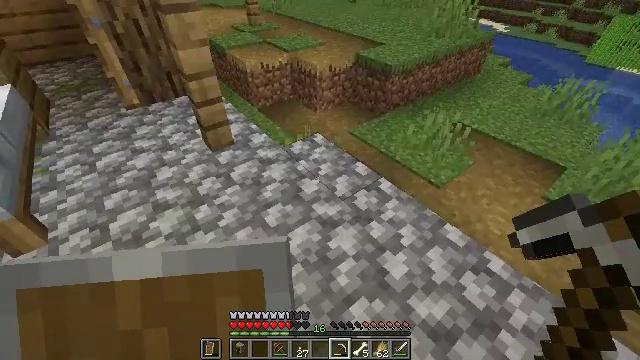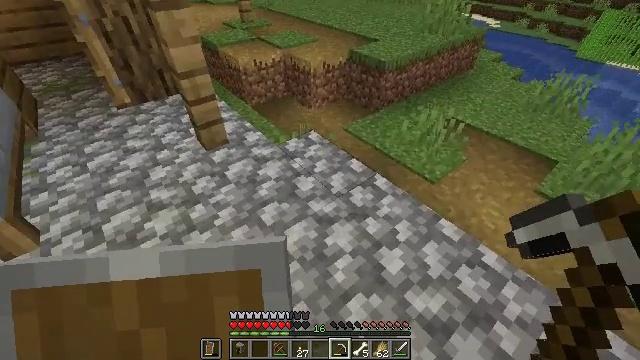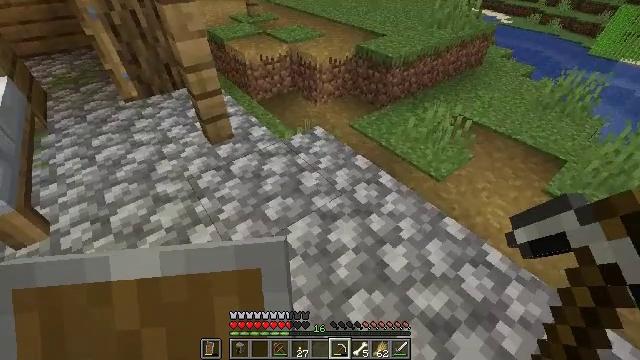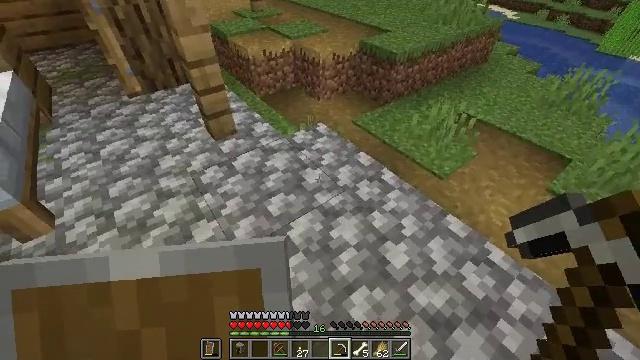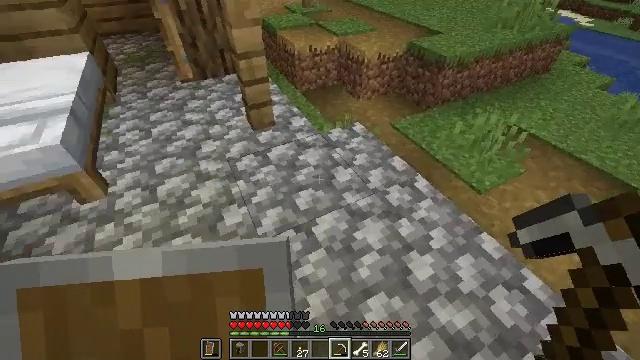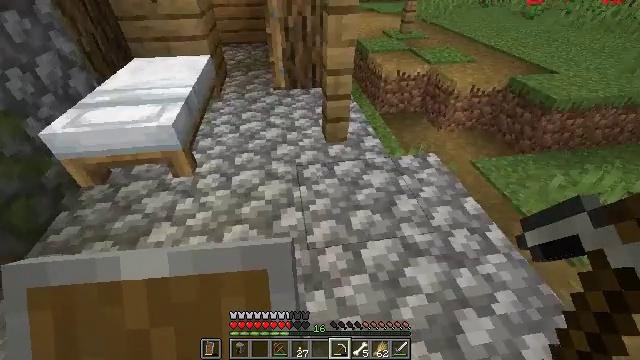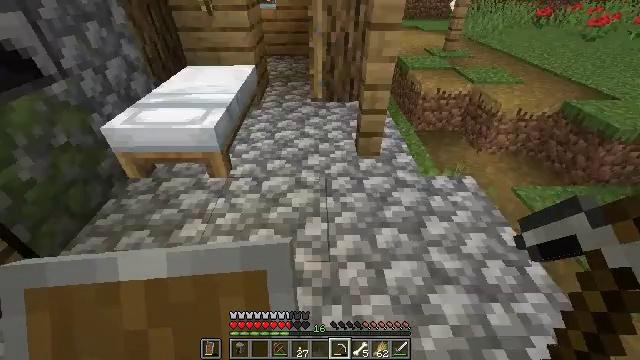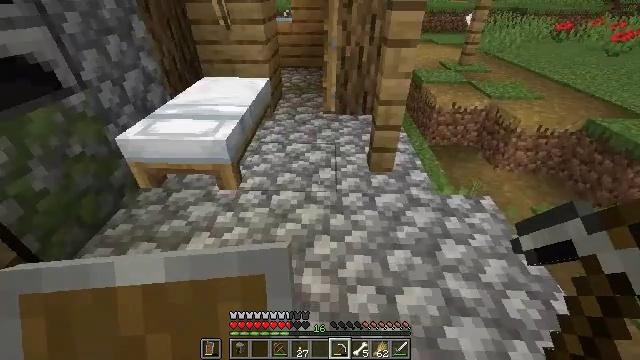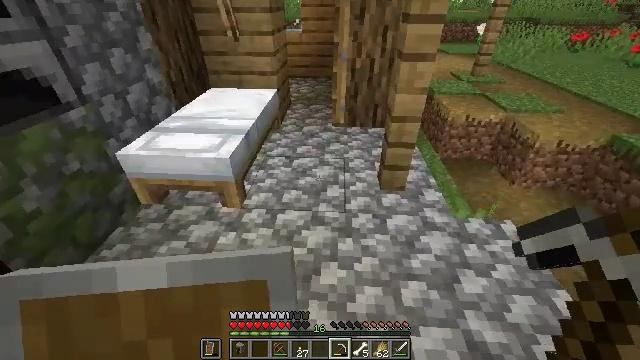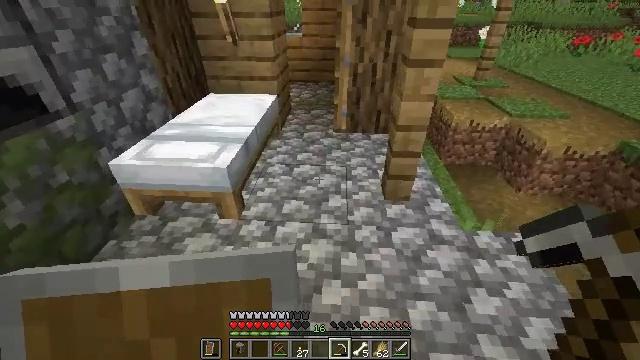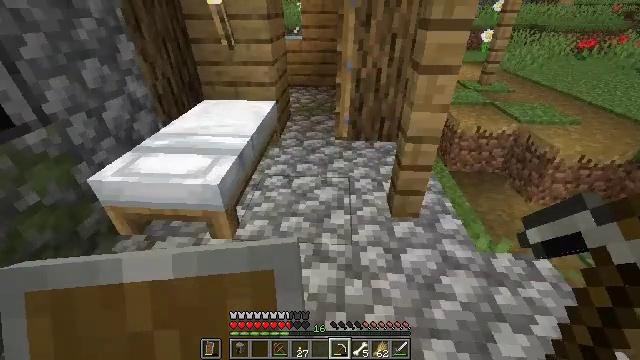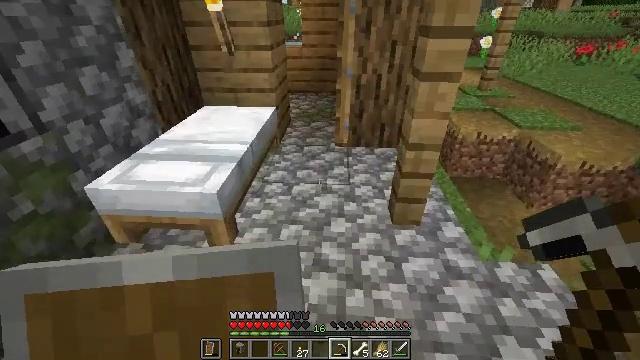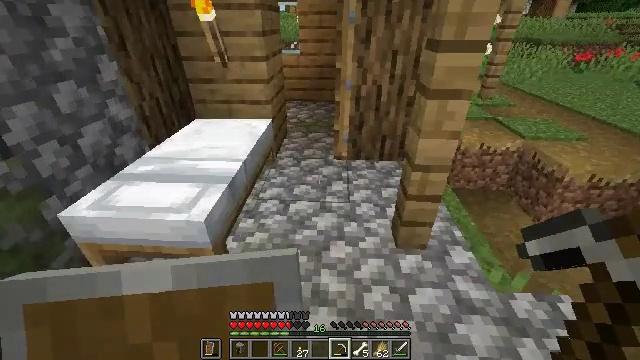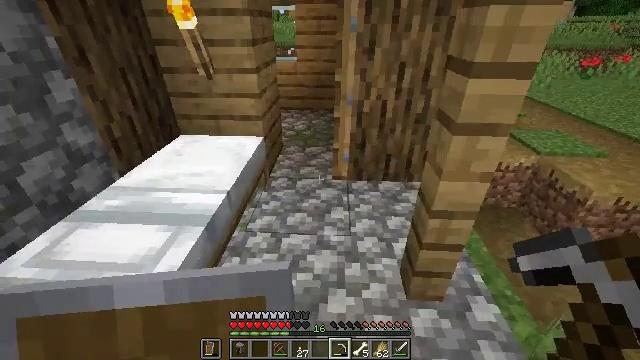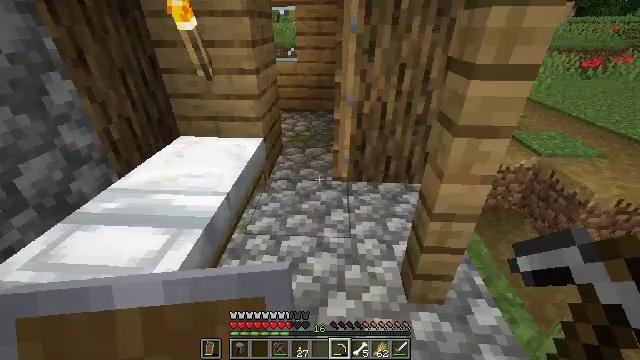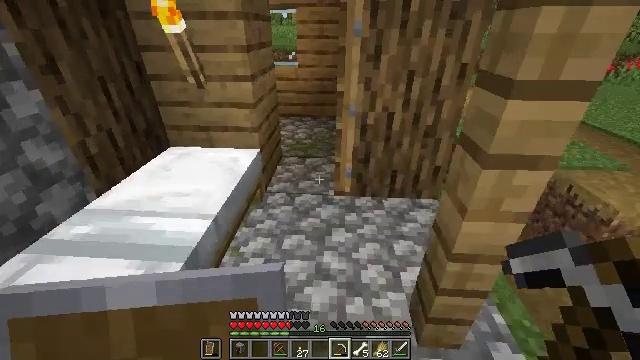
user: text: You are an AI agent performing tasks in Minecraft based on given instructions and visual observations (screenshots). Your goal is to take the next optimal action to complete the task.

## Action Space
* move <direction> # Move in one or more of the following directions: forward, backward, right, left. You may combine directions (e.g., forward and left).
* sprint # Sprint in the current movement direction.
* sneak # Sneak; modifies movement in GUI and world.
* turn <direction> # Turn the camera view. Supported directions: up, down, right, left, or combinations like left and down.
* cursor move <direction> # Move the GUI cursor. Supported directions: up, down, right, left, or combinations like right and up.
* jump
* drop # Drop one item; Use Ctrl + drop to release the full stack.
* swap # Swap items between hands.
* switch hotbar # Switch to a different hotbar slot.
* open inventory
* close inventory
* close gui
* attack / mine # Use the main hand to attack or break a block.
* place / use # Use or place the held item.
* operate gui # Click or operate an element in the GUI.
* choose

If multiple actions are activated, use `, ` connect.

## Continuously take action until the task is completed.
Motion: motion action
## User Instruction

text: Gather the bell for your inventory.
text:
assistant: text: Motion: turn right
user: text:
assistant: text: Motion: turn left
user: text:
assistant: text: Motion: no_op
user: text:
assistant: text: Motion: turn left
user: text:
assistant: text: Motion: turn left and up
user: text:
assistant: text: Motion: turn left and up
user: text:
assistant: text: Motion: move forward, turn left and up
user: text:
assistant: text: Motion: move forward, turn left and up
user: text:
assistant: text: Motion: move forward
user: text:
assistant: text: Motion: move forward
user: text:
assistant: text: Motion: move forward, turn up
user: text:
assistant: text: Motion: move forward, turn up
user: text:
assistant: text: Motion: move forward
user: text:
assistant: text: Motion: move forward
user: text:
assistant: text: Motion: move forward
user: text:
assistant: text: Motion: move forward, turn left
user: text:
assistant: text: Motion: move forward, turn left
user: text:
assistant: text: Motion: move forward, turn left
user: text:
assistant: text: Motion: move forward
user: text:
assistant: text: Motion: move forward
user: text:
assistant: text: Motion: move forward
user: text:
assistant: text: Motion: move forward, turn left
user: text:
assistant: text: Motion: move forward
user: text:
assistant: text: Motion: move forward
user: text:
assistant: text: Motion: move forward, turn left
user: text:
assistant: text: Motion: move forward, turn left
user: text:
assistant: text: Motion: move forward, turn left
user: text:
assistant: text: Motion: move forward, turn left
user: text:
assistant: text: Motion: move forward, turn left
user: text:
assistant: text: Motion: move forward and move right, turn left